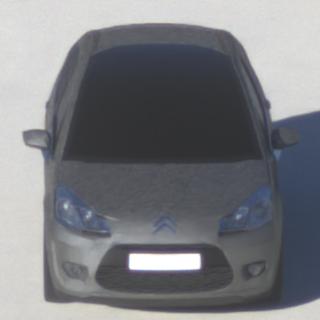
Make: Citroen
Model: C3 1.1
Detailed model: C3 (II)
Model produced from: 2010/01
Model produced until: 2012/03
Doors: 5
Color: gray
Road condition: dry road
Daytime: sunrise or sunset
Contrast: medium contrast